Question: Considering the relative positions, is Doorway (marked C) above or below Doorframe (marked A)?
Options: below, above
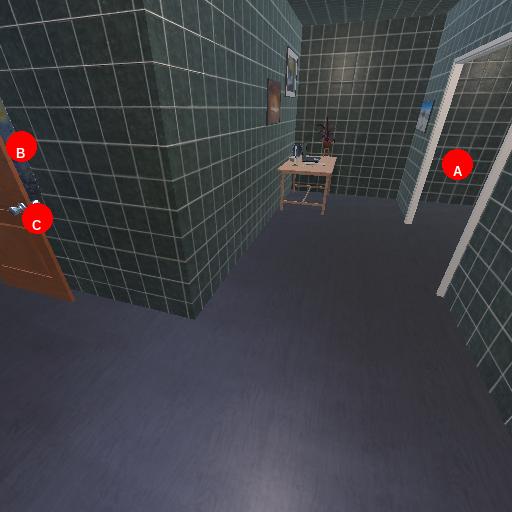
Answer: below